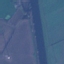
Label: River